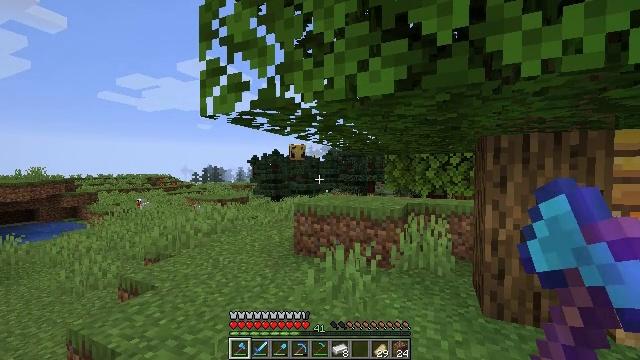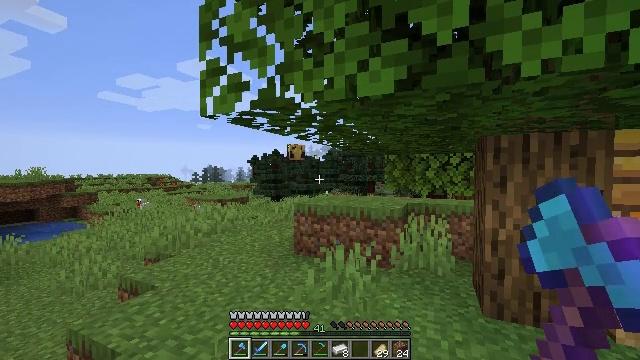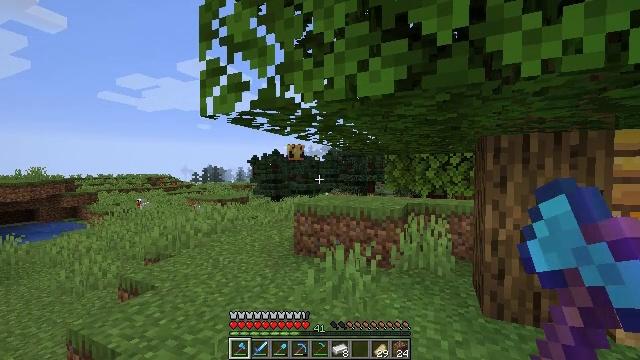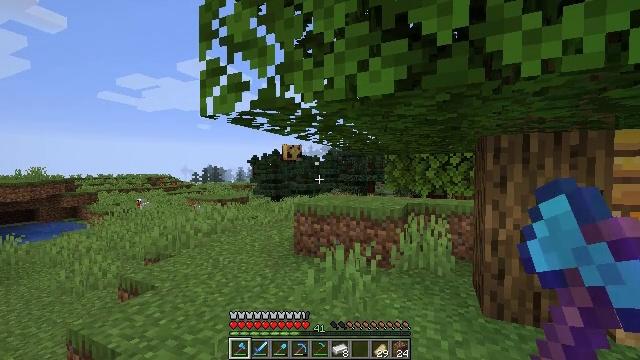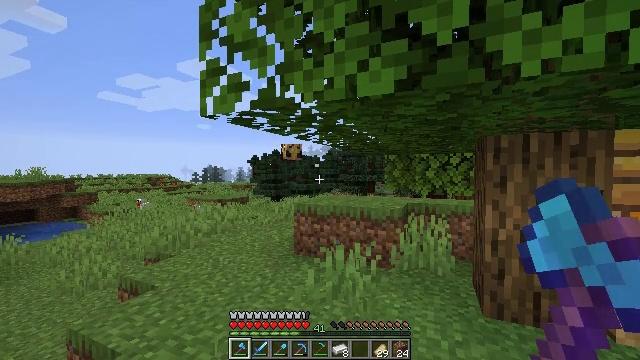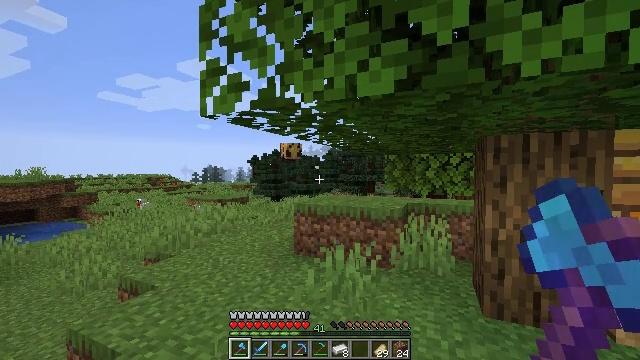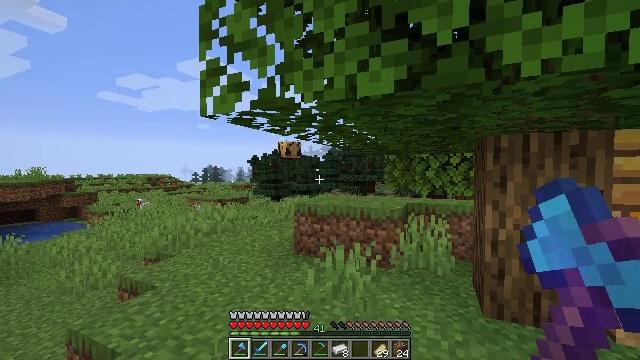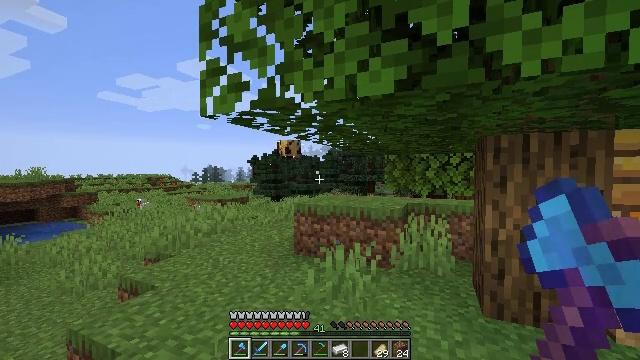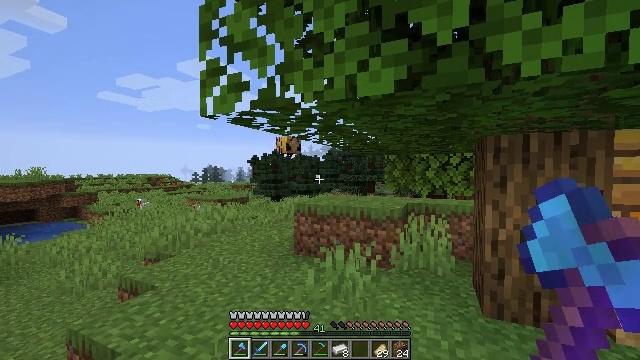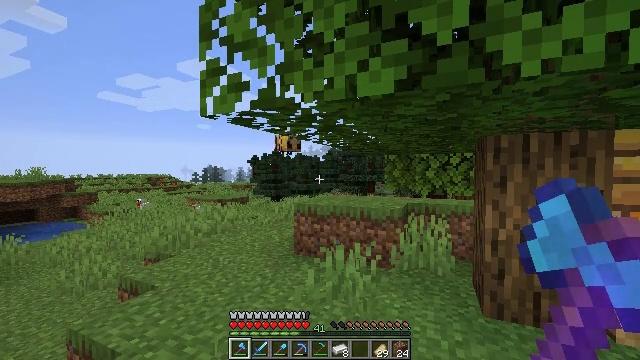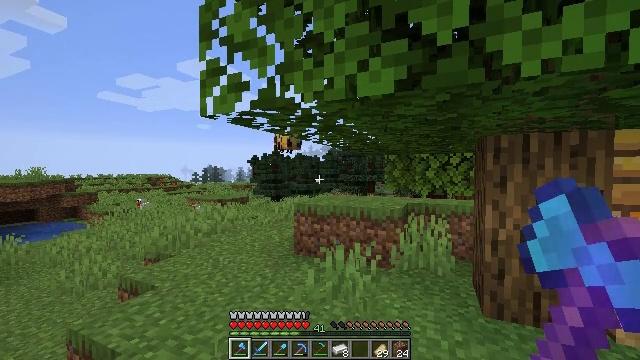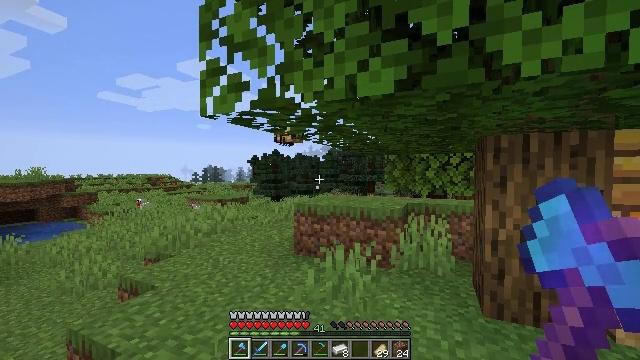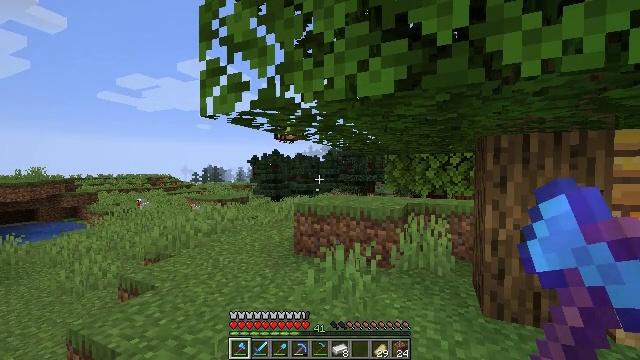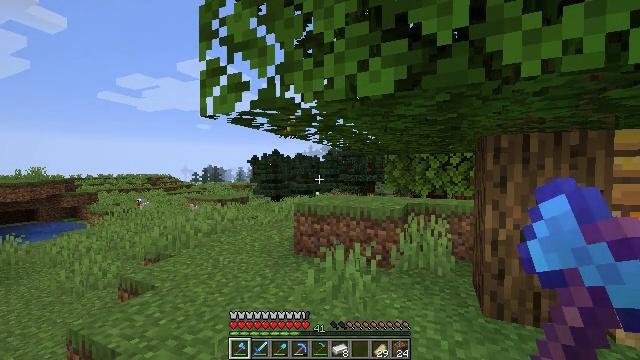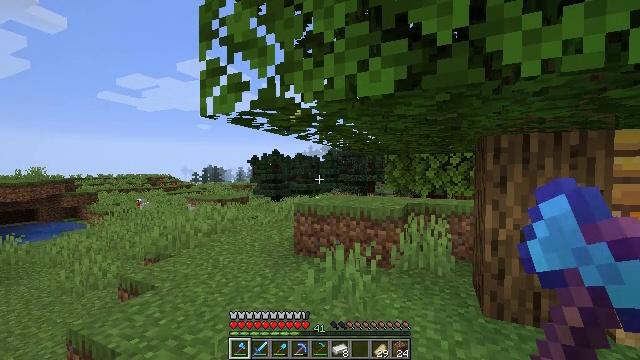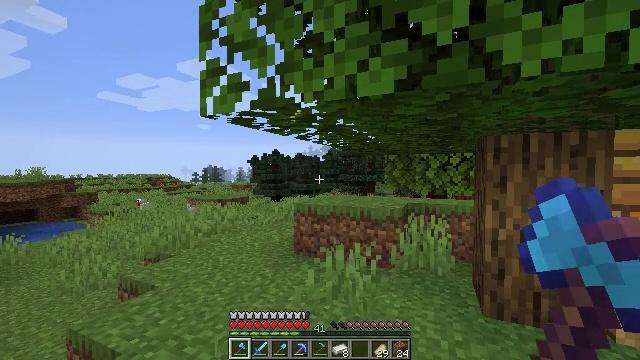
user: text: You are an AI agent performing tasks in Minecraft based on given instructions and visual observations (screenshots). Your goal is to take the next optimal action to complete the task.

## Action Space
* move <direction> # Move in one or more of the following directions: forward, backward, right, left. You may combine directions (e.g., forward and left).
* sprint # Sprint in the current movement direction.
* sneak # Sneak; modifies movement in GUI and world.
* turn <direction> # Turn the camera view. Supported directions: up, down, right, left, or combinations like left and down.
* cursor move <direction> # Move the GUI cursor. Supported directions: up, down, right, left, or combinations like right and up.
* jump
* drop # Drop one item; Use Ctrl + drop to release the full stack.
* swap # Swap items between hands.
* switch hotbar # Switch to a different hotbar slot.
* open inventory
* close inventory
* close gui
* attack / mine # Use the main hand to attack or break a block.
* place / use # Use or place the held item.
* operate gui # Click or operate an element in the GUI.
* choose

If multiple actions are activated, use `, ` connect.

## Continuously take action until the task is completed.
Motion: motion action
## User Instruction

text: Break the sweet berry bush to collect berries.
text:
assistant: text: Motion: no_op
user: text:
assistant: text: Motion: no_op
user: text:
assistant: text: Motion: no_op
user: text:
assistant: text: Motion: no_op
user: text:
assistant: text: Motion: no_op
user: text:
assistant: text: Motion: no_op
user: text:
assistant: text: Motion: no_op
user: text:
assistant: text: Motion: no_op
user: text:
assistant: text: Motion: no_op
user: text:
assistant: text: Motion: no_op
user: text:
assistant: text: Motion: no_op
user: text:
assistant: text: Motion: no_op
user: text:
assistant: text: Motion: no_op
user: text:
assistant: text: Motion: no_op
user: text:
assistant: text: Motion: no_op
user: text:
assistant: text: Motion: no_op
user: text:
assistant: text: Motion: no_op
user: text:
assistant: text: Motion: turn right
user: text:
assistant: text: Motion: turn right
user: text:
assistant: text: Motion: turn right
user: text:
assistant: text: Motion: turn right
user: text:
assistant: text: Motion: turn right
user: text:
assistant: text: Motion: turn right
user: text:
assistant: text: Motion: no_op
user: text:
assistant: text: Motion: no_op
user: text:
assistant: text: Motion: no_op
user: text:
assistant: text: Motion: no_op
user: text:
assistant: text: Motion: turn right
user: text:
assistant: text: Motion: turn right
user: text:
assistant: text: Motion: turn right